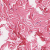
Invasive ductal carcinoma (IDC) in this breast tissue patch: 0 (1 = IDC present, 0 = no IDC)